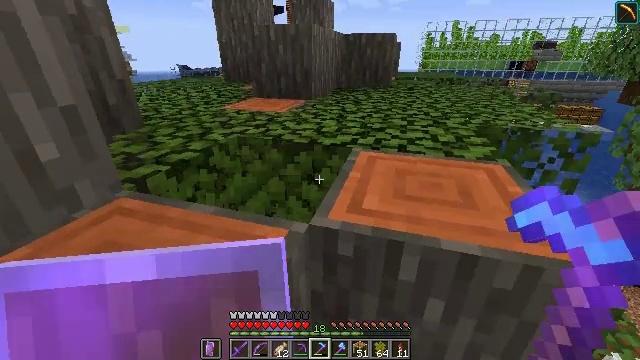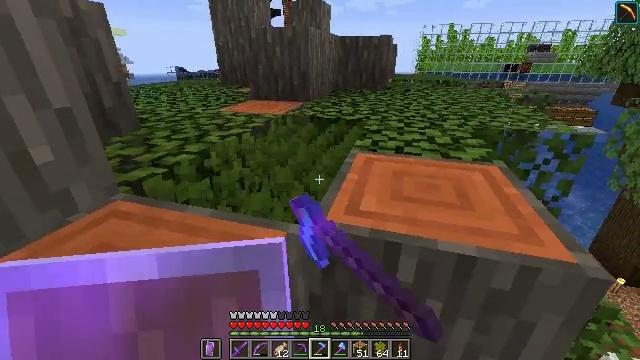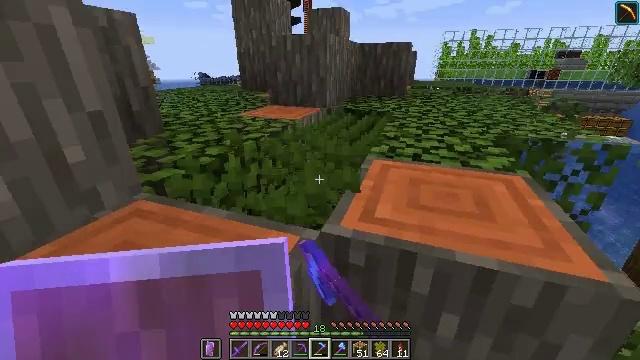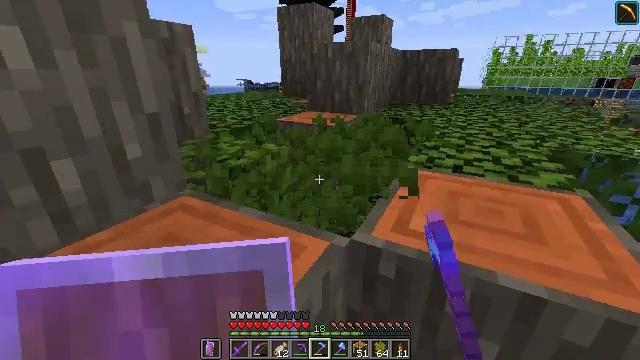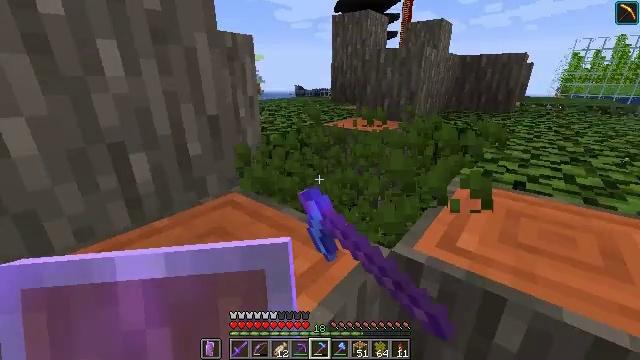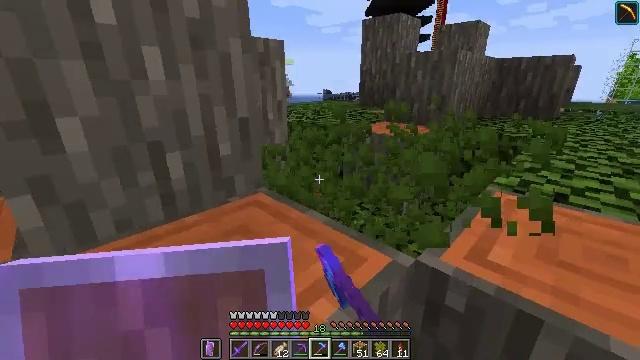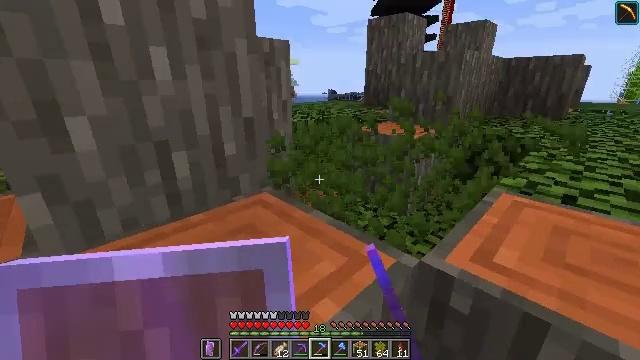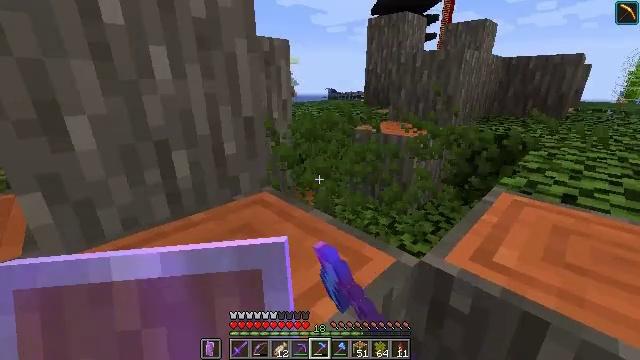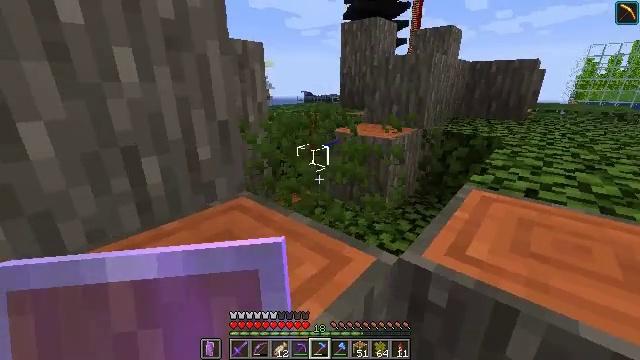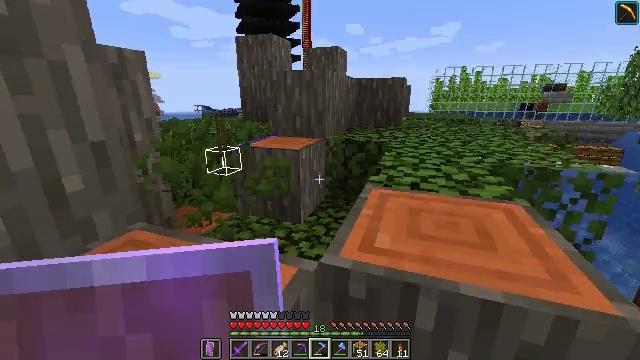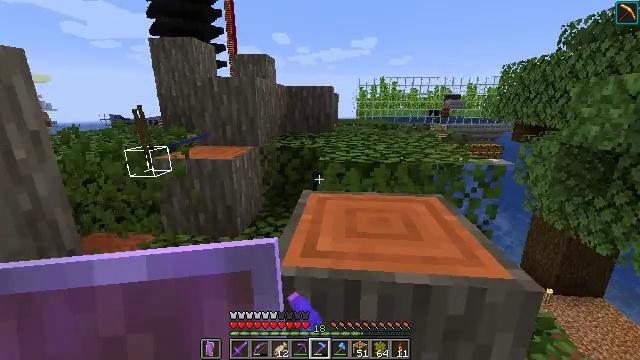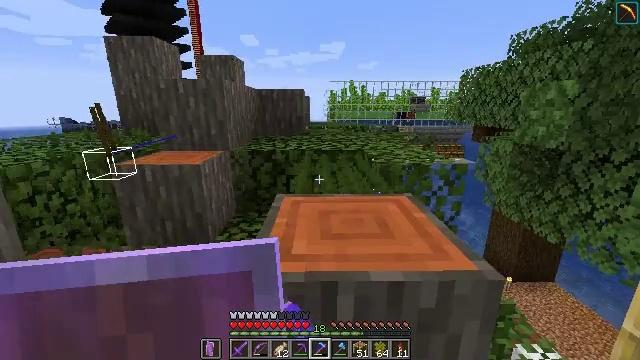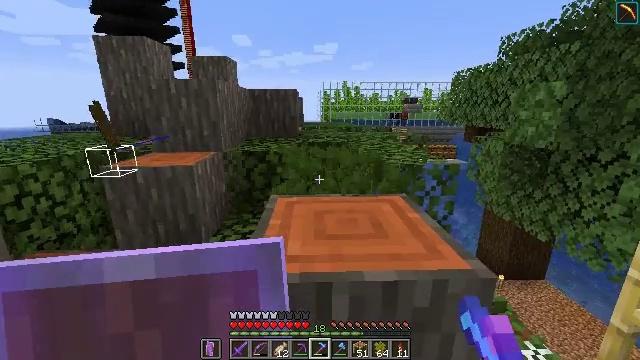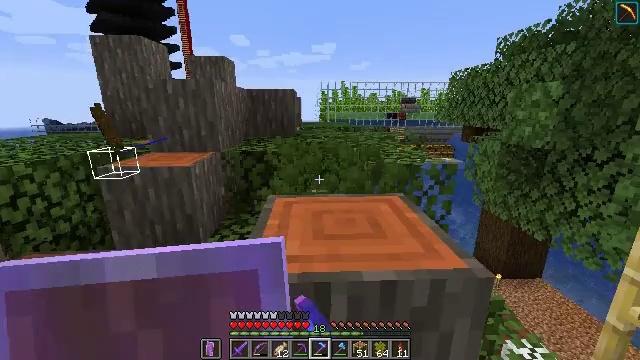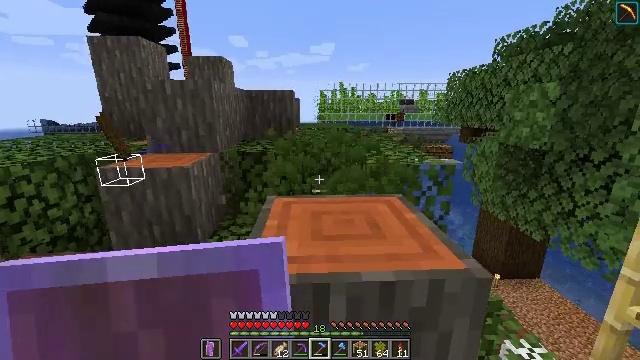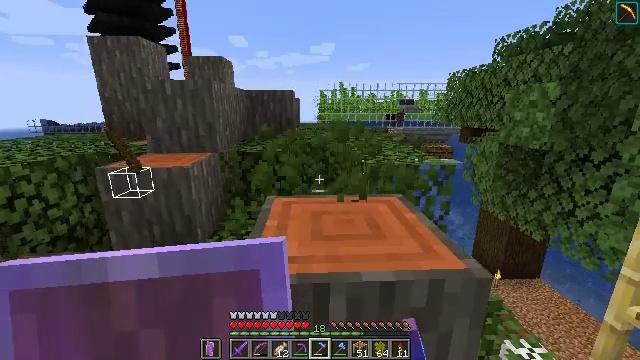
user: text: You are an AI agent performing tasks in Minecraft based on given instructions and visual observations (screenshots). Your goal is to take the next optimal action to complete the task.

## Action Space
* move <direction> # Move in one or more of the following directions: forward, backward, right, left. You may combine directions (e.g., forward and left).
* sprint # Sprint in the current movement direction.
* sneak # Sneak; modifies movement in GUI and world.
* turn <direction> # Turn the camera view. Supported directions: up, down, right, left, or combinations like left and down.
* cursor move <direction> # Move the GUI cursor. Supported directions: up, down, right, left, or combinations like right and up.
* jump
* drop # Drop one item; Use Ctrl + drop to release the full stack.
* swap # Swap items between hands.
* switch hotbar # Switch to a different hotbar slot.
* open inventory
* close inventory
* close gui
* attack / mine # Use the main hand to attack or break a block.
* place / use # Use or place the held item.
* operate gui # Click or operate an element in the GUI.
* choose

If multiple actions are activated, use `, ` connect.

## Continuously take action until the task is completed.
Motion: motion action
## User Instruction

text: Trim the tree by mining the acacia leaves.
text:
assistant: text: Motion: attack / mine
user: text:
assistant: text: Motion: turn left and up, attack / mine
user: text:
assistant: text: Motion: turn left and up, attack / mine
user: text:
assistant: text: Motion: turn left and up, attack / mine
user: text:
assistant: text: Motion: turn left, attack / mine
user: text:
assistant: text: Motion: turn left, attack / mine
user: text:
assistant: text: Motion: attack / mine
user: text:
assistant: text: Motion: turn right, attack / mine
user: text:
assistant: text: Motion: turn right and up, attack / mine
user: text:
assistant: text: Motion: turn right and up, attack / mine
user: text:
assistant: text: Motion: turn right, attack / mine
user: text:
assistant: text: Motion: turn right, attack / mine
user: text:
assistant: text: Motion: attack / mine
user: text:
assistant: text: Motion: attack / mine
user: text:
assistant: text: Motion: attack / mine
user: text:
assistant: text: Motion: attack / mine
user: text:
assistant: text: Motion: attack / mine
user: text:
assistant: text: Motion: turn left, attack / mine
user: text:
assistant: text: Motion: turn left, attack / mine
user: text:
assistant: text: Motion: move forward, turn left, attack / mine, jump
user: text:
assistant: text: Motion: move forward, jump
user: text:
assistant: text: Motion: move forward, jump
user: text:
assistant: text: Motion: move forward, jump
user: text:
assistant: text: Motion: move forward
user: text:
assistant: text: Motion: move forward
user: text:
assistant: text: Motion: move forward, turn down
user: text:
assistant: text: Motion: move forward, turn down
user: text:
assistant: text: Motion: move forward, turn down
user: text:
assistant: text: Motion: move forward, turn down
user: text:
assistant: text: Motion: move forward, turn right